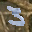
Label: 3